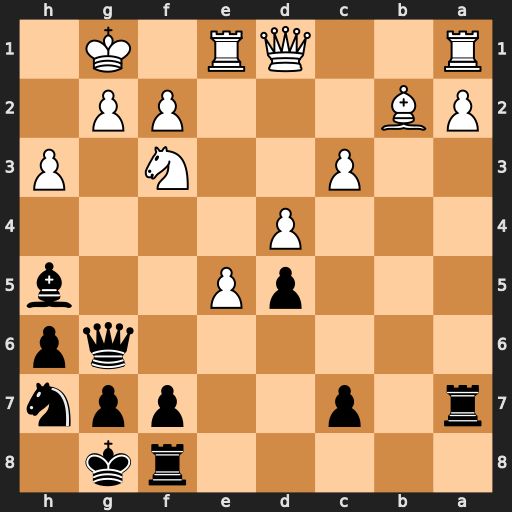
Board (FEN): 5rk1/r1p2ppn/6qp/3pP2b/3P4/2P2N1P/PB3PP1/R2QR1K1
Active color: b
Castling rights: -
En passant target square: -
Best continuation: Ng5 Nh4 Nxh3+ Kh2 Qg5